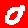
Digit: 0